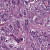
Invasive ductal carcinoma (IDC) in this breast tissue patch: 1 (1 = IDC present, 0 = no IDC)